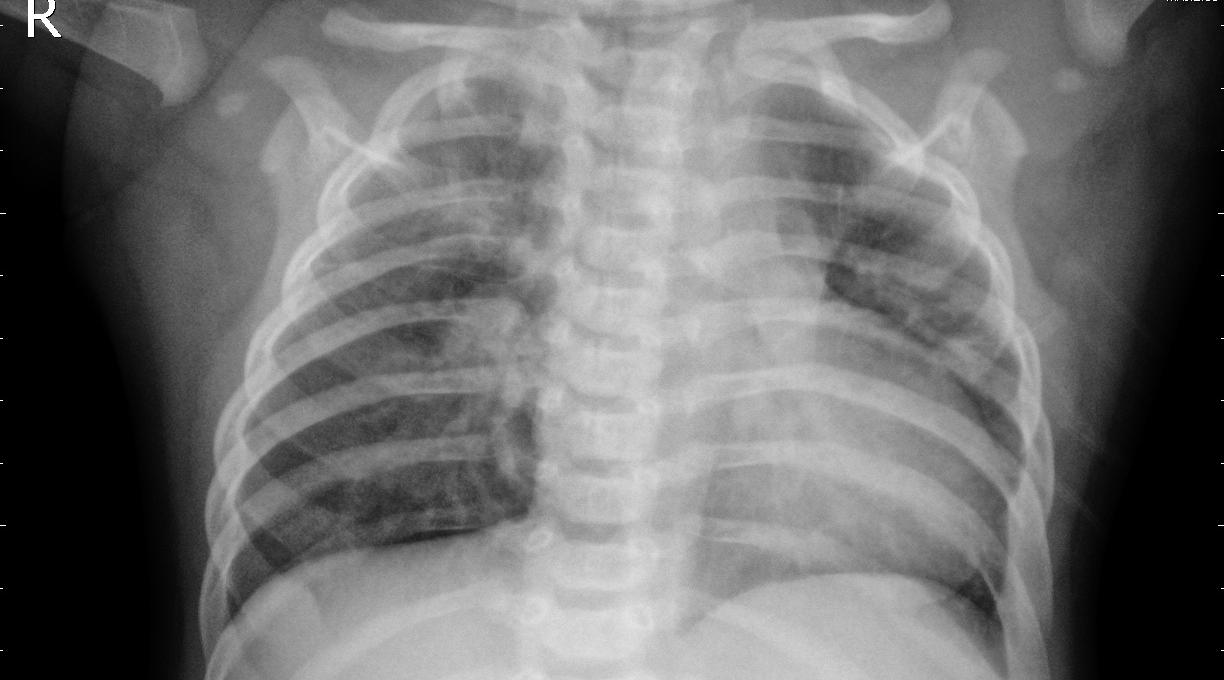
Diagnosis: PNEUMONIA